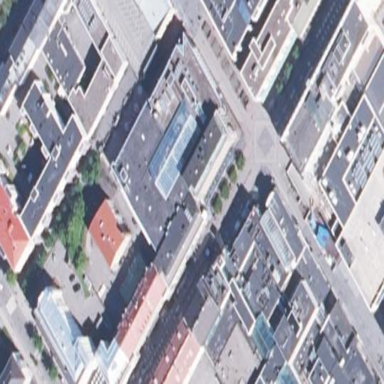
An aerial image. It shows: Mall building.